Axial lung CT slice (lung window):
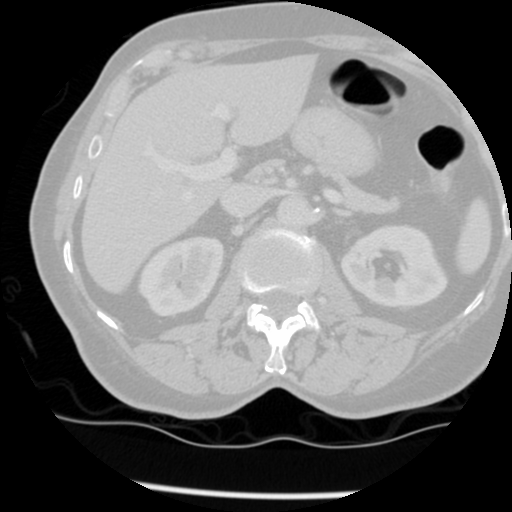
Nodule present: no